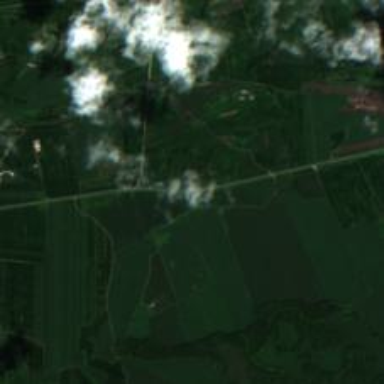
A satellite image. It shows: Trunk highway.